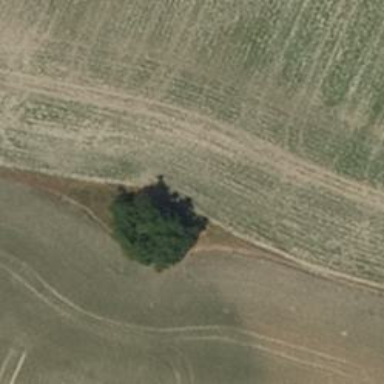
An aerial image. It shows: Broadleaved evergreen tree in its natural setting.